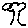
Label: tree